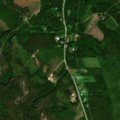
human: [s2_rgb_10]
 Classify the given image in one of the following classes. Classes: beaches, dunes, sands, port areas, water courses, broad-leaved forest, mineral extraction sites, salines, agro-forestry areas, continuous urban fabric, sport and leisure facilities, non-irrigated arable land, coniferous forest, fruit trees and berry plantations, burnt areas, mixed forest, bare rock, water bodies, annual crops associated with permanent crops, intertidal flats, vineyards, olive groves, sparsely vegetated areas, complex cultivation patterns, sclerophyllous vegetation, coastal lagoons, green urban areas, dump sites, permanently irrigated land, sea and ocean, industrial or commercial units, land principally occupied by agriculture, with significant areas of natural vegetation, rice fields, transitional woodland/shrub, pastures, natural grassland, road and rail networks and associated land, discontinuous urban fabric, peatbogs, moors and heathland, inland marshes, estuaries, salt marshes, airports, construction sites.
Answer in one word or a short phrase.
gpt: coniferous forest, mixed forest